Question: For the below layout of controls, I am using relative layout with 2 linear layouts.
1 Linear Layout for B1 ,B2 and B3 with grey background and 1 Linear Layout for B4, B5 and B6.
I have read that using Linear Layouts inside Relative Layouts slows the rendering.
Any ideas how I can get rid of Linear Layouts? Especially I cannot get the grey background for the Row B1, B2 and B3. Or do you think it should be fine using this way. Thanks in advance for any help.

EDIT :
Below is my xml which I just started building and trying to get rid of any child layouts if possible.
'''
<?xml version="1.0" encoding="utf-8"?>
<RelativeLayout xmlns:android="http://schemas.android.com/apk/res/android"
android:layout_width="match_parent"
android:layout_height="match_parent" >
<ImageView
android:id="@+id/imageView1"
android:layout_width="wrap_content"
android:layout_height="wrap_content"
android:layout_alignParentLeft="true"
android:layout_alignParentTop="true"
android:layout_marginLeft="15dp"
android:layout_marginTop="15dp"
android:src="@drawable/ic_launcher" />
<ImageButton
android:id="@+id/imageButton1"
android:layout_width="wrap_content"
android:layout_height="wrap_content"
android:layout_alignParentRight="true"
android:layout_alignParentTop="true"
android:src="@drawable/abc_ic_search_api_holo_light" />
<TextView
android:id="@+id/textView1"
android:layout_width="60dp"
android:layout_height="60dp"
android:layout_below="@+id/imageButton1"
android:layout_centerHorizontal="true"
android:text=" Test Label" />
<LinearLayout
android:id="@+id/linearLayout1"
android:layout_width="wrap_content"
android:layout_height="wrap_content"
android:layout_alignParentLeft="true"
android:layout_alignParentRight="true"
android:layout_below="@+id/textView1"
android:layout_marginTop="54dp"
android:background="@android:color/darker_gray" >
<Button
android:id="@+id/button1"
android:layout_width="wrap_content"
android:layout_height="wrap_content"
android:layout_below="@+id/textView1"
android:layout_toRightOf="@+id/linearLayout1"
android:text="Button" />
<Button
android:id="@+id/button2"
android:layout_width="wrap_content"
android:layout_height="wrap_content"
android:layout_alignBaseline="@+id/button1"
android:layout_alignBottom="@+id/button1"
android:layout_marginLeft="18dp"
android:layout_toRightOf="@+id/imageView1"
android:text="Button" />
<Button
android:id="@+id/button3"
android:layout_width="wrap_content"
android:layout_height="wrap_content"
android:layout_alignBaseline="@+id/button2"
android:layout_alignBottom="@+id/button2"
android:layout_toRightOf="@+id/button2"
android:text="Button" />
</LinearLayout>
<LinearLayout
android:id="@+id/linearLayout2"
android:layout_width="wrap_content"
android:layout_height="wrap_content"
android:layout_alignParentLeft="true"
android:layout_below="@+id/linearLayout1"
android:layout_marginTop="31dp" >
<Button
android:id="@+id/button6"
android:layout_width="wrap_content"
android:layout_height="wrap_content"
android:layout_alignBottom="@+id/button5"
android:layout_toLeftOf="@+id/imageButton1"
android:text="Button" />
<Button
android:id="@+id/button4"
style="?android:attr/buttonStyleSmall"
android:layout_width="wrap_content"
android:layout_height="wrap_content"
android:layout_alignRight="@+id/linearLayout2"
android:layout_centerVertical="true"
android:text="Button" />
<Button
android:id="@+id/button5"
android:layout_width="wrap_content"
android:layout_height="wrap_content"
android:layout_centerVertical="true"
android:layout_toRightOf="@+id/button4"
android:text="Button" />
</LinearLayout>
<TextView
android:id="@+id/textView2"
android:layout_width="wrap_content"
android:layout_height="wrap_content"
android:layout_alignRight="@+id/textView1"
android:layout_alignTop="@+id/listView1"
android:layout_marginRight="15dp"
android:text="TextView" />
<ListView
android:id="@+id/listView1"
android:layout_width="match_parent"
android:layout_height="wrap_content"
android:layout_alignParentLeft="true"
android:layout_below="@+id/linearLayout2"
android:layout_marginTop="18dp" >
</ListView>
</RelativeLayout>
'''
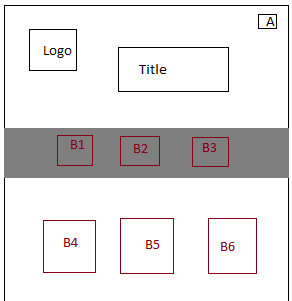
Answer: Without seeing your xml, the only way you will be able to accomplish this, is with is with a single relative layout, that contains another LinearLayout containing your row of buttons.
While you are correct, that it is good practice to limit the number of nested layouts (not just linear, but nested layouts of any type).
In this case, to get your row background set, you will need at least a single nested LinearLayout, and this is not a big issue.
Edit: After reviewing your XML, I do think this is the best way to achieve what you want.